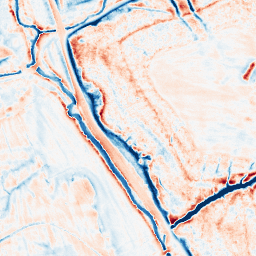
Category: edge_preserving
Decomposition family: anisotropic_diffusion
Decomposition parameters: iterations: 50
kappa: 30
gamma: 0.15
Upsampling method: quadratic
Upsampling parameters: scale: 4
Upsampling scale: 4